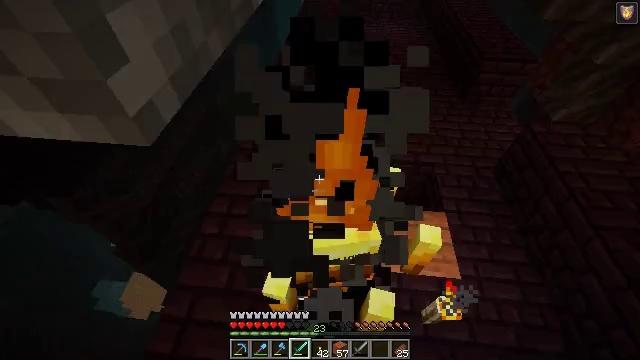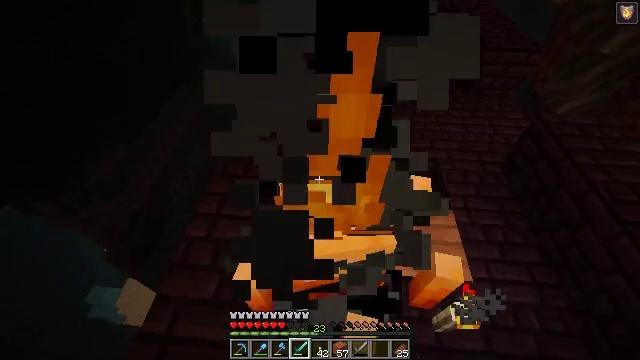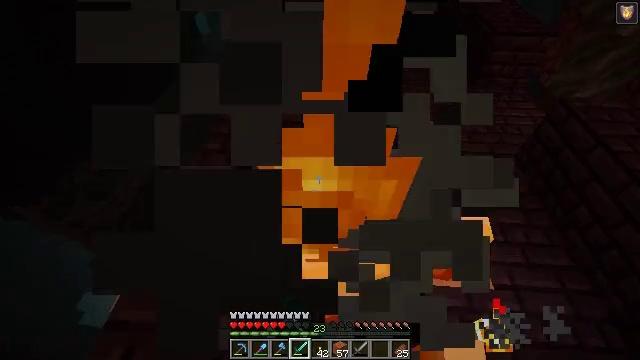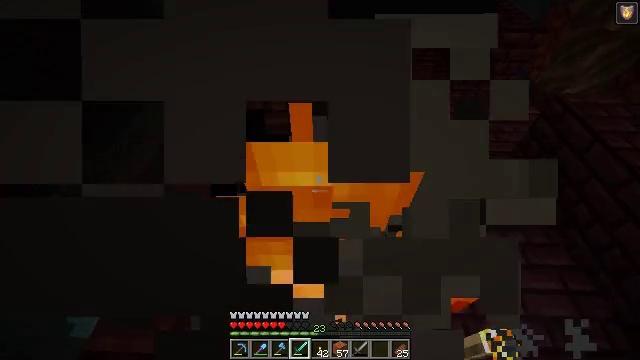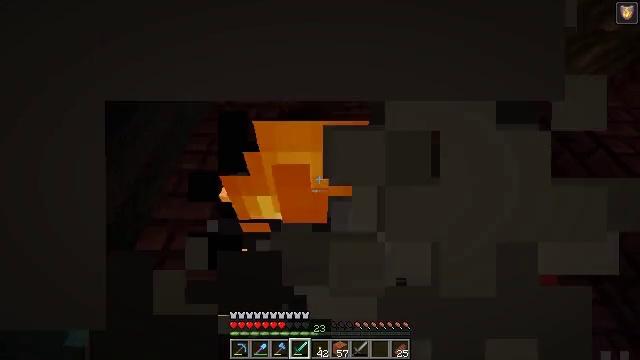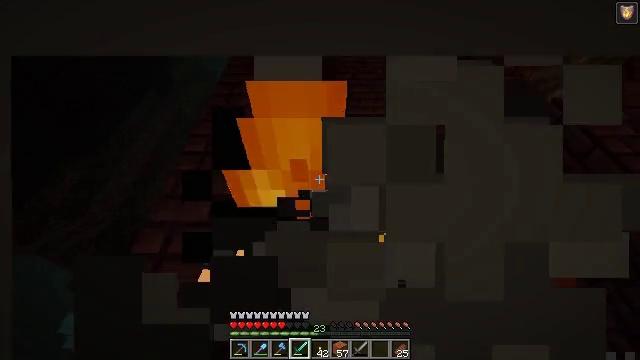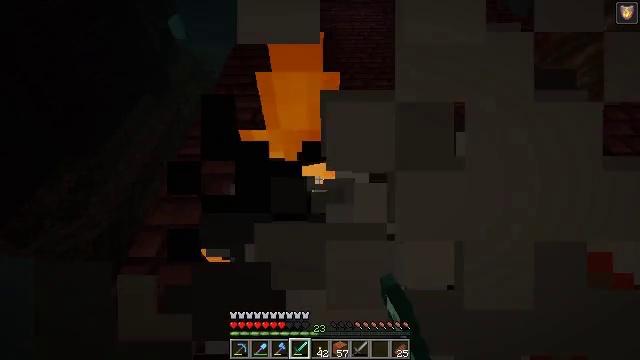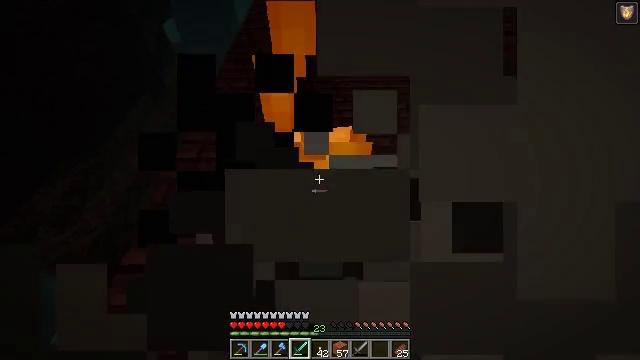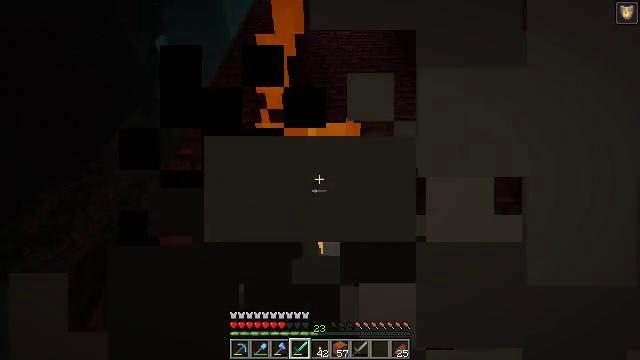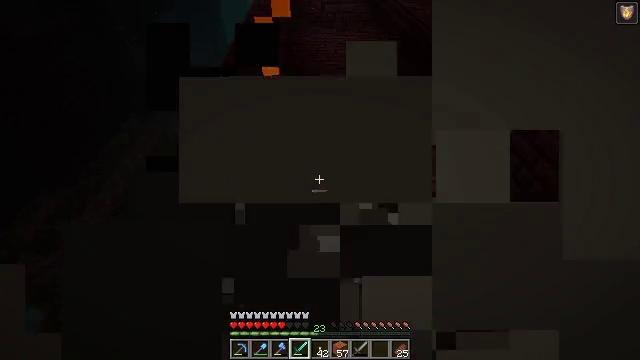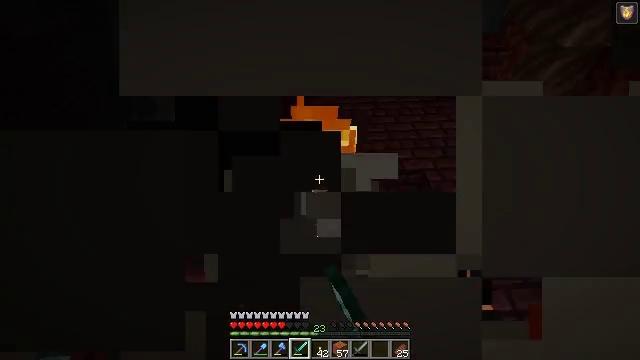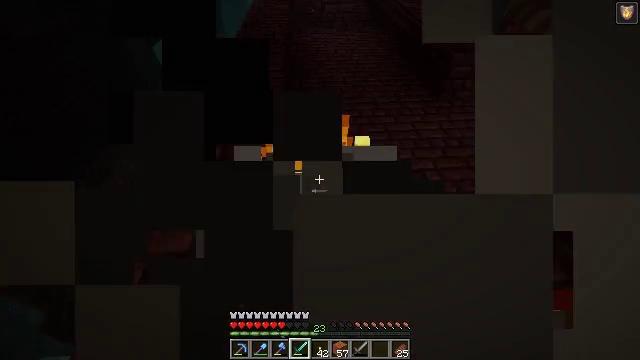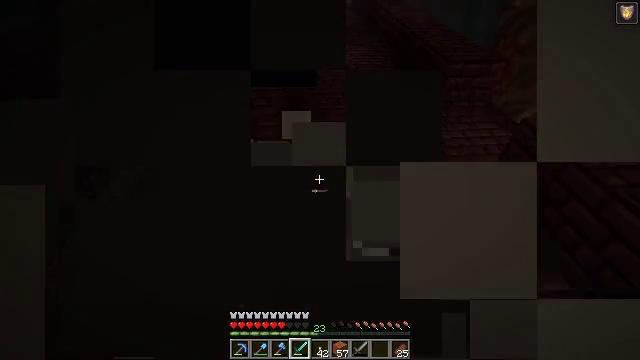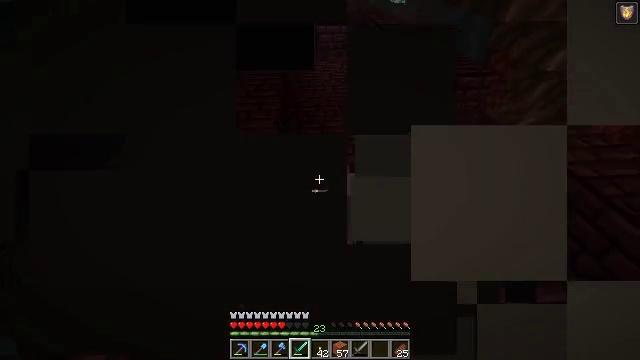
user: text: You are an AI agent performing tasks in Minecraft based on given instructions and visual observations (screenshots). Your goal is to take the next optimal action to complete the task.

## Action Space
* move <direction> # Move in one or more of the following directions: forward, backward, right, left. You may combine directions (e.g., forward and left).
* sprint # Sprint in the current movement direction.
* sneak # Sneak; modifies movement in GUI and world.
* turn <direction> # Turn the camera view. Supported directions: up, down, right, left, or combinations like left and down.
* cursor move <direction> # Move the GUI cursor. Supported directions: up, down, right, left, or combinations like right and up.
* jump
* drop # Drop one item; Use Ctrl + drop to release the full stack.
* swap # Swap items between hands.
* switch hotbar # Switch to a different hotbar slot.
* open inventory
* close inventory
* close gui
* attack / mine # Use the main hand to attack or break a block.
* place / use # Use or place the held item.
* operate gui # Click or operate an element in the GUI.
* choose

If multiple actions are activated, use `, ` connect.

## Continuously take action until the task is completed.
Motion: motion action
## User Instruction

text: Fight the blaze in the Nether.
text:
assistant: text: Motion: move forward, turn right, attack / mine
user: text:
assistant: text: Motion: move forward, attack / mine
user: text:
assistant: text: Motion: turn right, attack / mine
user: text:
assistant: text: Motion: turn right
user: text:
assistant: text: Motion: attack / mine
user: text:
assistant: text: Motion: attack / mine
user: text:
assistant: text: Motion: attack / mine
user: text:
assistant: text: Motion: turn right and up
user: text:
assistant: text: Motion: attack / mine
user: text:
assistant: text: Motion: attack / mine
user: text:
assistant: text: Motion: attack / mine
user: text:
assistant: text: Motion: turn up, attack / mine
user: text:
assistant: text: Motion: turn up
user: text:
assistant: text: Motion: attack / mine